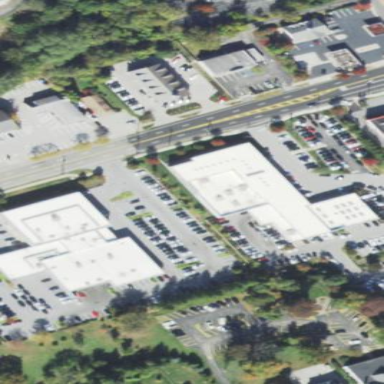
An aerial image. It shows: Car shop building.